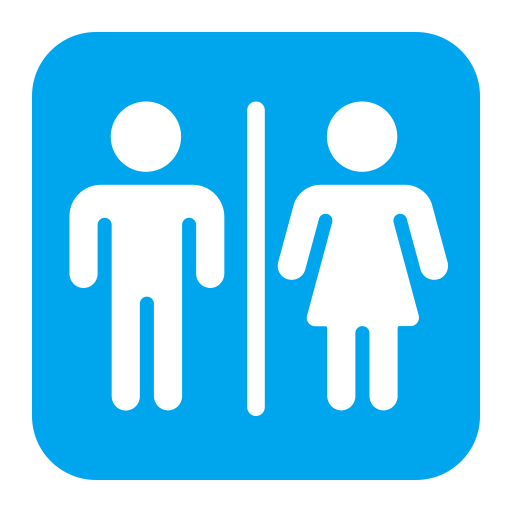
restroom flat